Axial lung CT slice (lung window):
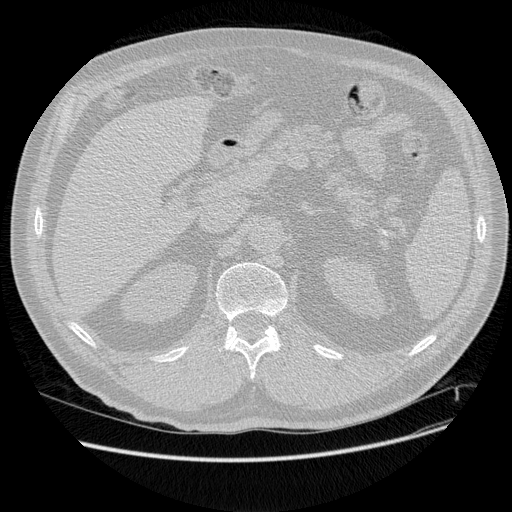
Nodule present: no